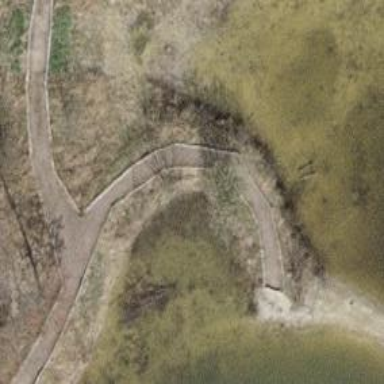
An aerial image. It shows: Path.